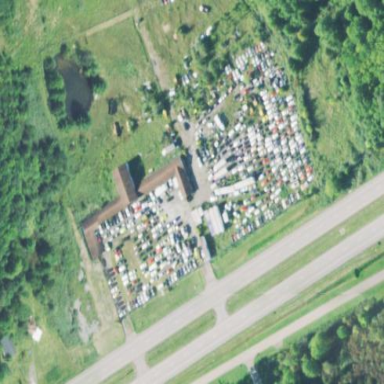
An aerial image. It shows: Scrap yard situated in industrial area.